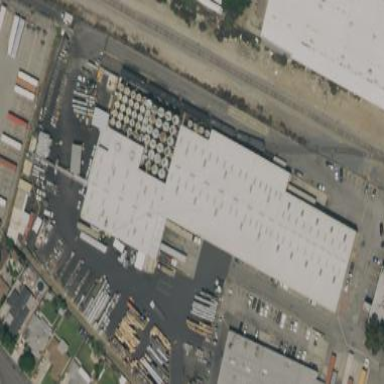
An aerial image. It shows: Warehouse building.